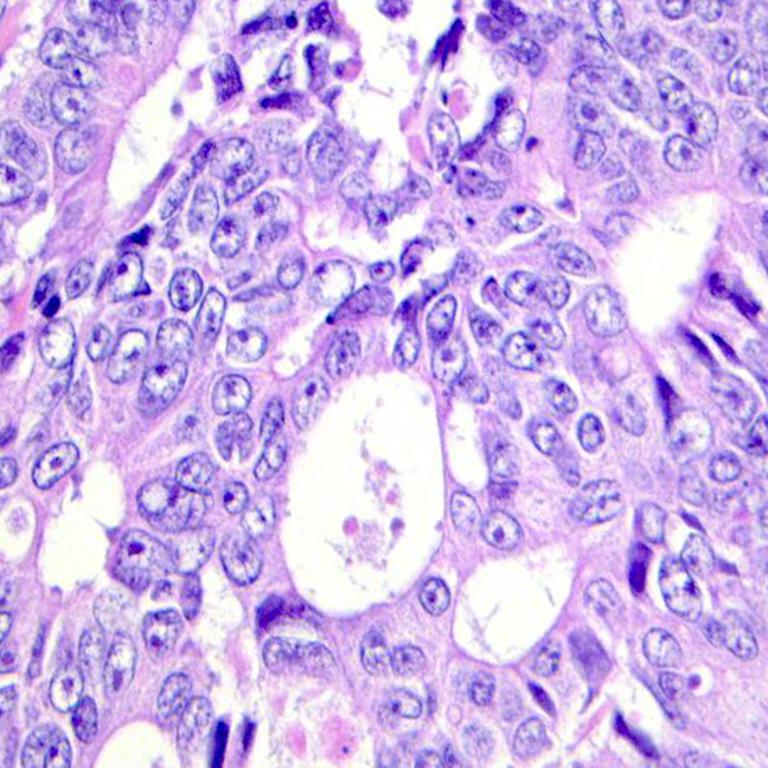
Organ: colon
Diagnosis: adenocarcinomas